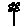
Label: flower